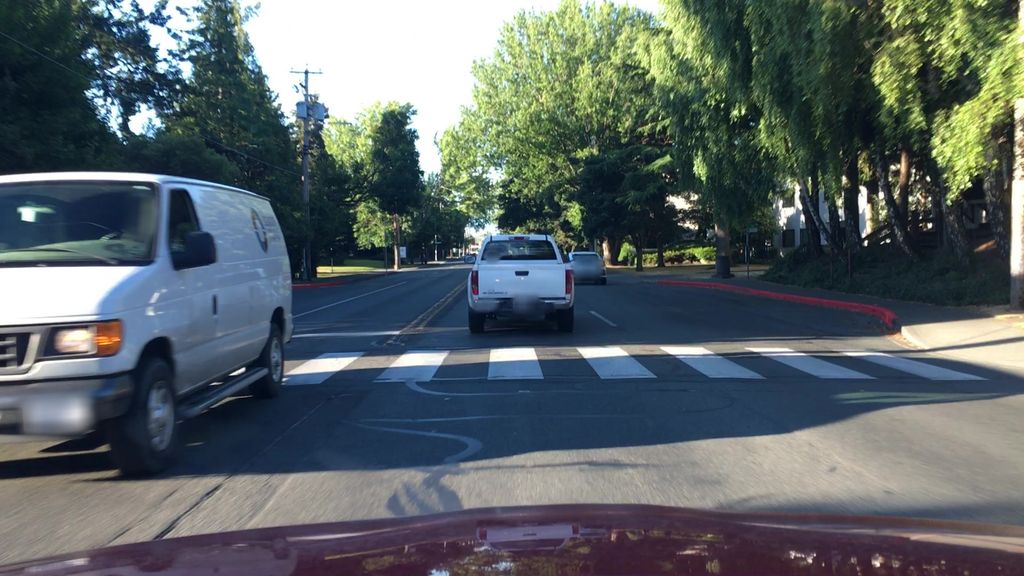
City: victoria